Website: lowes
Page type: customer-info-address
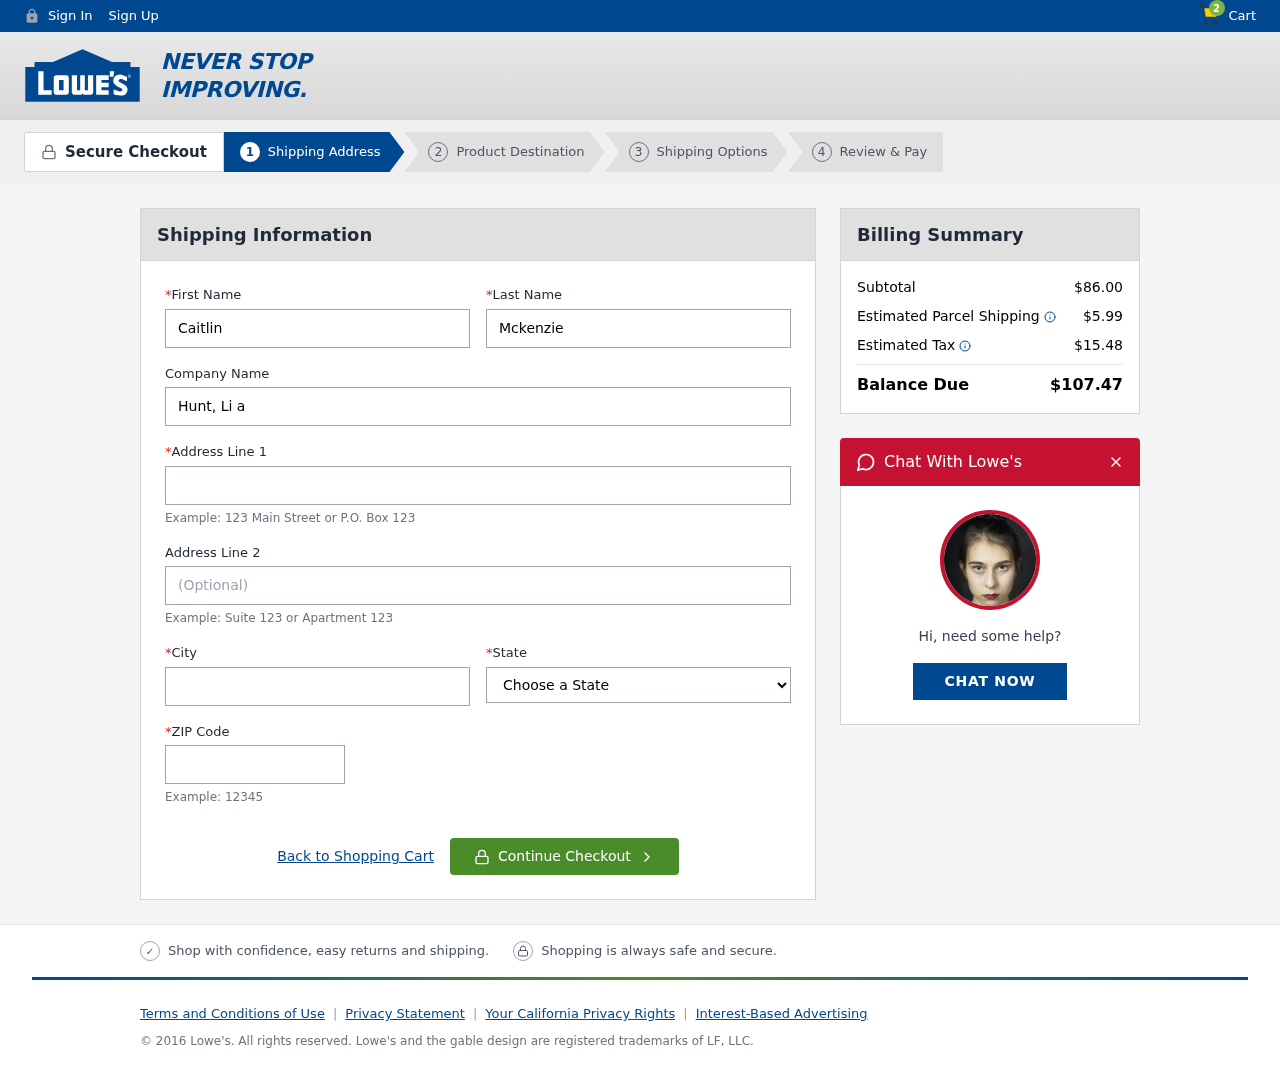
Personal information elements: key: PII_CITY
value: Port Kristin
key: PII_COMPANY
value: Hunt, Li and Casey
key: PII_FIRSTNAME
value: Caitlin
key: PII_LASTNAME
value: Mckenzie
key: PII_POSTCODE
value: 44473
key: PII_STATE
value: West Virginia
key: PII_STREET
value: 903 Sara Trail Suite 121
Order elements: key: ORDER_NUM_ITEMS
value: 2
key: ORDER_SUBTOTAL
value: $86.00
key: ORDER_SHIPPING_COST
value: $5.99
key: ORDER_TAX
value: $15.48
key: ORDER_TOTAL
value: $107.47